Question: I was wondering if anyone knew how to go about creating functionality like there is in the latest android market place? i.e. short tabs and slide to change view. Is this functionality replacing tabs in design trends for android? I need to make it backwards compatible to 2.1/2.2 really (i.e. if its native in ICS then thats great, but how does the market make it work on earlier androids?)
Thanks guys. Image below for reference. "Tabs" are where it says "Categories", "Featured" and "top paid".

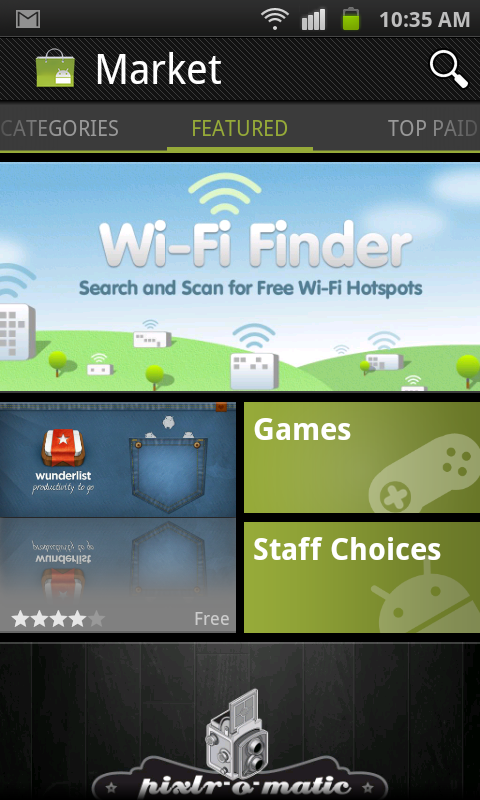
Answer: Google has a support package for android to use this type of cool designs, fragments, action bar, etc. for lower versions of Android. You should look at <URL>
For design patterns & trends, I always look at these two web sites ;
<URL>
<URL>